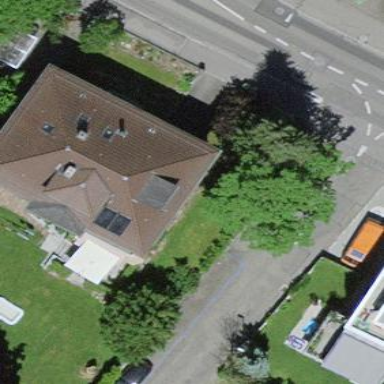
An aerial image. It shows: Hipped roof on residential building.